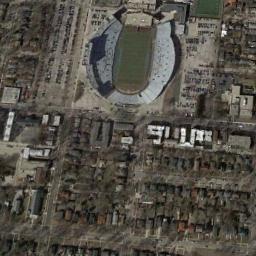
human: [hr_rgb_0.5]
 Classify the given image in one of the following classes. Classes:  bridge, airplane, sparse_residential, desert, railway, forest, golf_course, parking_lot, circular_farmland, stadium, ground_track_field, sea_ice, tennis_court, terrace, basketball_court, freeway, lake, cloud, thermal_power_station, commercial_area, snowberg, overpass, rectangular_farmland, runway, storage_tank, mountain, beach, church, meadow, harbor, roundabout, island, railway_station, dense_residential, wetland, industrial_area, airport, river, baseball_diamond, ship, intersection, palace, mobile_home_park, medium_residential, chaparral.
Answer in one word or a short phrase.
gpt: stadium